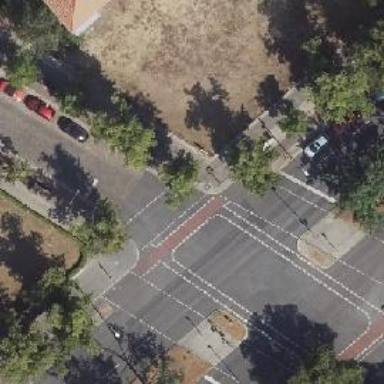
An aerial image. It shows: Residential road with sidewalks on both sides and designated cycle track.